Interaction volume radius: 5 \u00c5
Interaction volume height: 25 \u00c5
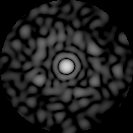
Disorder parameter: 0.8462